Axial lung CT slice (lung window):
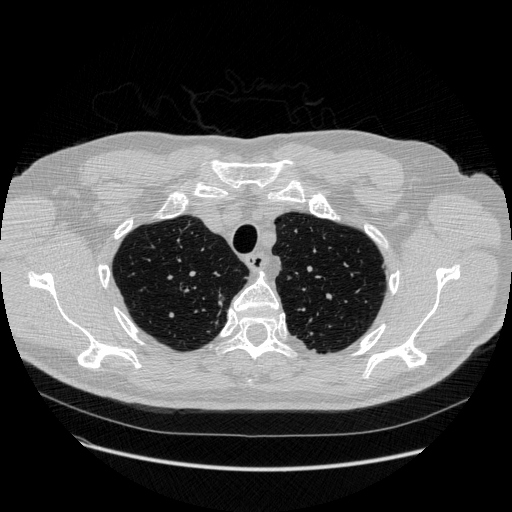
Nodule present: yes
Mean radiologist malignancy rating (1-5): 3.25